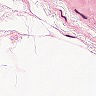
Metastatic tissue present: no